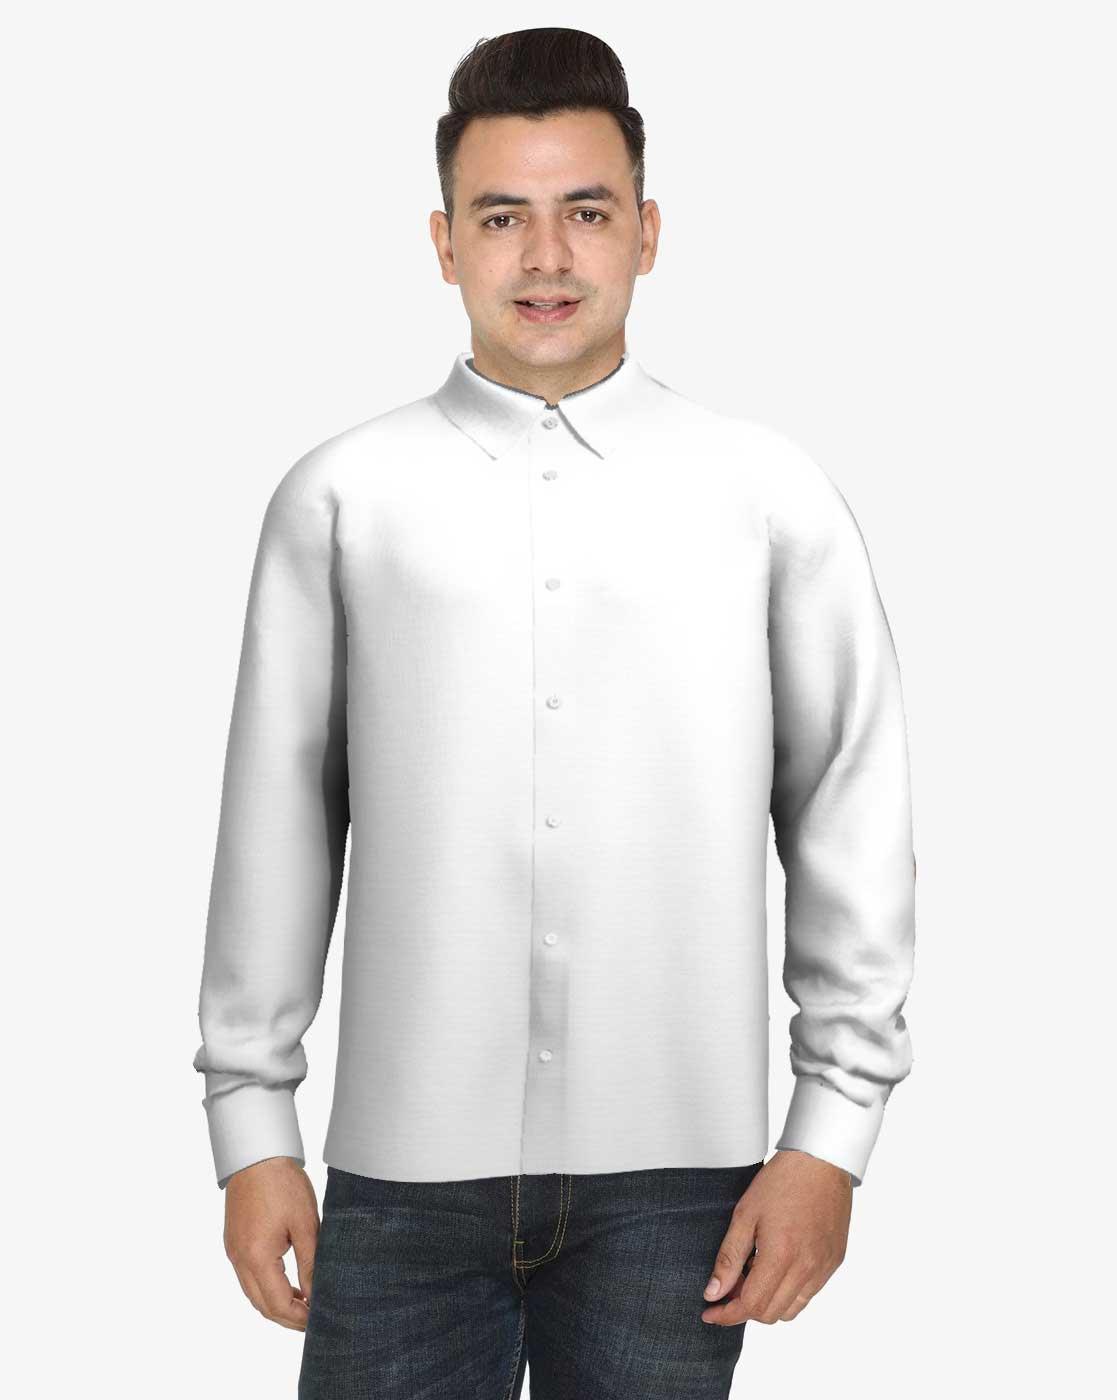
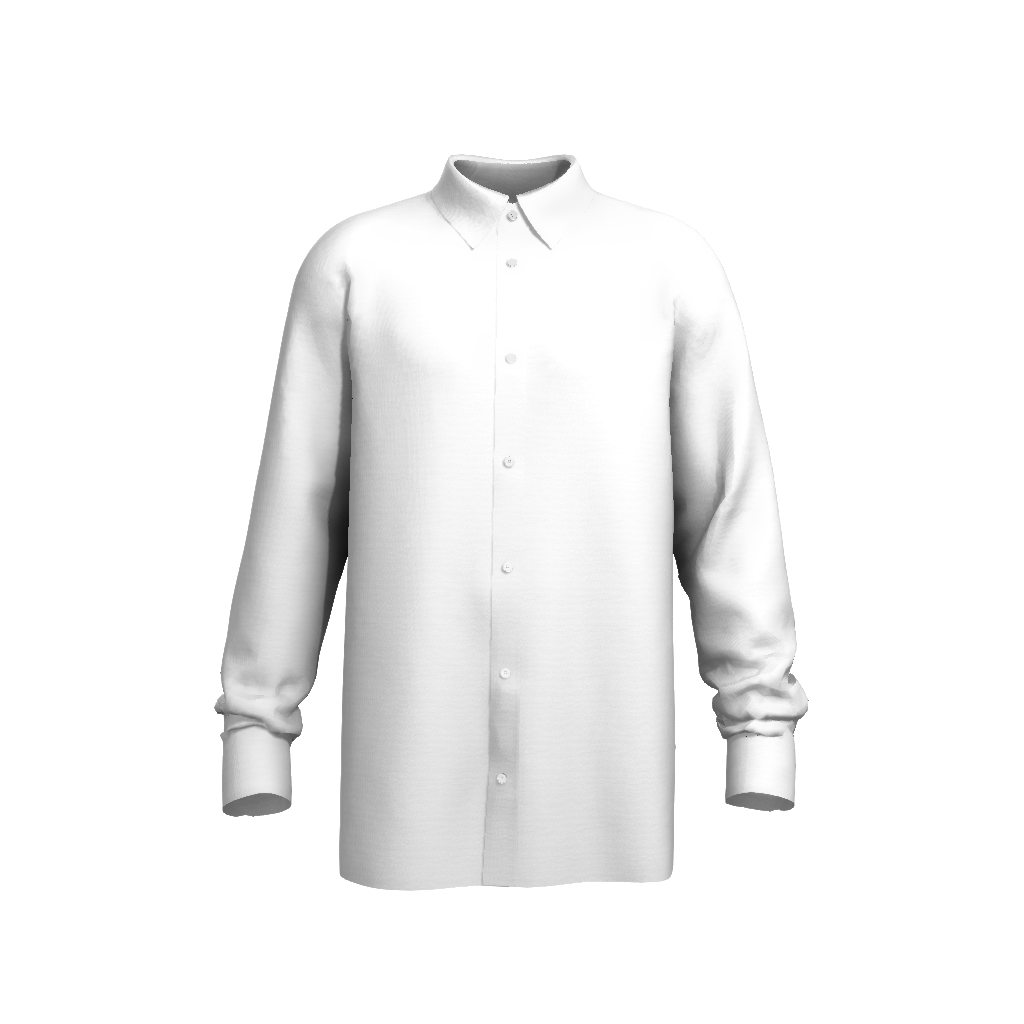
Clothing description: white long sleeve button up tee